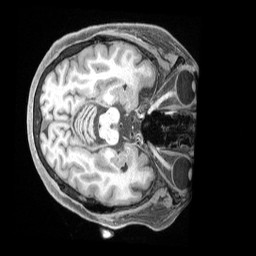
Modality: T1w
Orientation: axial
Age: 67
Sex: female
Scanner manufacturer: siemens
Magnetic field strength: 3 T
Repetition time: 2.5 s
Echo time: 0.00222 s